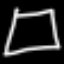
Label: square